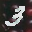
Label: 3